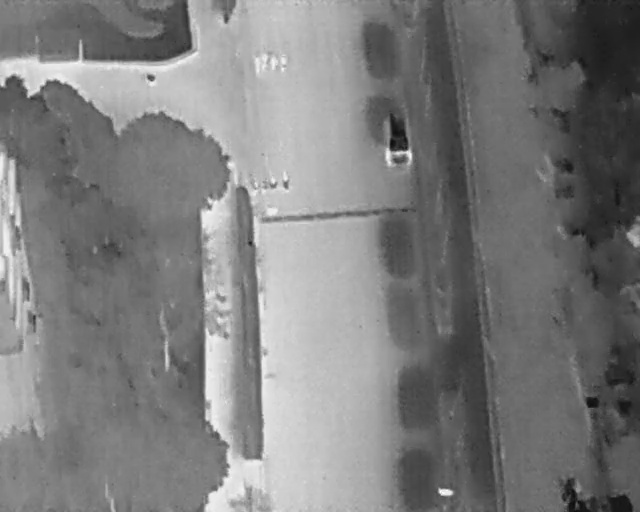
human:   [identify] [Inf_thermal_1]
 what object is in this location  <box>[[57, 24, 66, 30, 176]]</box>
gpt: <ref>1 medium car at the top</ref>